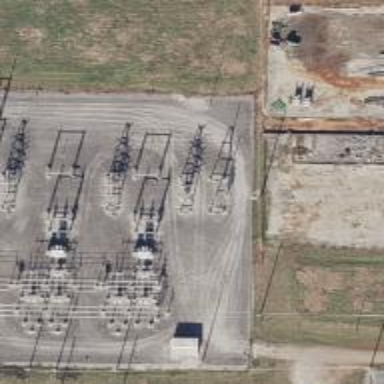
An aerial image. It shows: Switch used for power control.